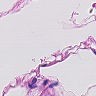
Metastatic tissue present: no